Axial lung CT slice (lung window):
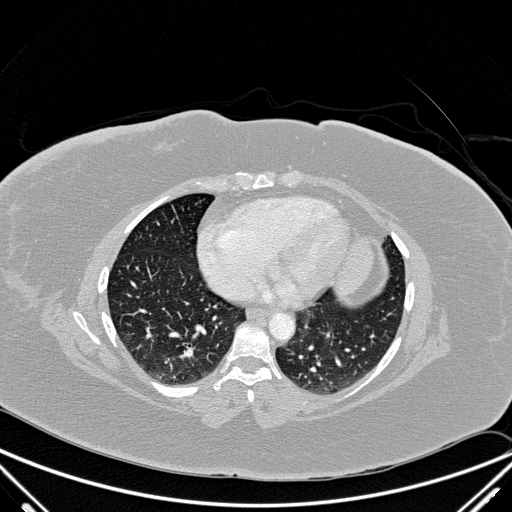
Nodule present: no